Question:
In Android emulators running API 19, for some reason, the input placed into EditText controls is strangely off-centered downwards and to the left, in some cases almost to the point that they are not visible. I was wondering if this is just a common bug that is usually ignored or if anybody could suggest a cause and/or solution to fix this, as I do not have any physical devices running this version of android and cannot test it myself outside of the emulator.
In case it is relevant, here is the xml for the layout:
'''
<RelativeLayout xmlns:android="http://schemas.android.com/apk/res/android"
xmlns:tools="http://schemas.android.com/tools"
xmlns:ads="http://schemas.android.com/apk/res-auto"
android:layout_width="match_parent"
android:layout_height="match_parent"
android:paddingLeft="@dimen/activity_horizontal_margin"
android:paddingRight="@dimen/activity_horizontal_margin"
android:paddingTop="@dimen/activity_vertical_margin"
android:paddingBottom="@dimen/activity_vertical_margin"
tools:context="com.mydevelopername.myapp.thisactivityname"
android:background="#005b96">
<TableLayout
android:layout_width="match_parent"
android:layout_height="wrap_content"
android:id="@+id/tableLayout5">
<TableRow
android:layout_width="match_parent"
android:layout_height="match_parent"
android:layout_marginBottom="10dp">
<TextView
android:layout_width="wrap_content"
android:layout_height="wrap_content"
android:textAppearance="?android:attr/textAppearanceMedium"
android:text="@string/lbl_volume_ivdrip"
android:id="@+id/lbl_volume"
android:textColor="#b3cde0"
android:textStyle="bold" />
<EditText
android:layout_width="50dp"
android:layout_height="wrap_content"
android:inputType="number"
android:ems="10"
android:id="@+id/txt_volume"
android:background="#6497b1"
android:layout_marginLeft="4dp"
android:layout_marginRight="4dp" />
<Spinner
android:layout_width="90dp"
android:layout_height="wrap_content"
android:id="@+id/spinner_volume"
android:background="#6497b1" />
</TableRow>
<TableRow
android:layout_width="match_parent"
android:layout_height="match_parent"
android:layout_marginBottom="10dp">
<TextView
android:layout_width="wrap_content"
android:layout_height="wrap_content"
android:textAppearance="?android:attr/textAppearanceMedium"
android:text="@string/lbl_drip_set"
android:id="@+id/lbl_drip_set"
android:textStyle="bold"
android:textColor="#b3cde0" />
<Spinner
android:layout_width="wrap_content"
android:layout_height="wrap_content"
android:id="@+id/spinner_drip_set"
android:layout_span="2"
android:background="#6497b1" />
</TableRow>
<TableRow
android:layout_width="match_parent"
android:layout_height="match_parent"
android:layout_marginBottom="20dp">
<TextView
android:layout_width="wrap_content"
android:layout_height="wrap_content"
android:textAppearance="?android:attr/textAppearanceMedium"
android:text="@string/lbl_infuse_time"
android:id="@+id/lbl_infuse_time"
android:textColor="#b3cde0"
android:textStyle="bold" />
<EditText
android:layout_width="50dp"
android:layout_height="wrap_content"
android:inputType="number"
android:ems="10"
android:id="@+id/txt_infuse_time"
android:background="#6497b1"
android:layout_marginLeft="4dp"
android:layout_marginRight="4dp" />
<Spinner
android:layout_width="90dp"
android:layout_height="wrap_content"
android:id="@+id/spinner_infuse_time"
android:background="#6497b1" />
</TableRow>
</TableLayout>
<TextView
android:layout_width="wrap_content"
android:layout_height="wrap_content"
android:textAppearance="?android:attr/textAppearanceLarge"
android:text="Large Text"
android:id="@+id/lbl_ivdrip_result"
android:layout_below="@+id/tableLayout5"
android:layout_centerHorizontal="true"
android:textStyle="bold"
android:textColor="#b3cde0"
android:layout_marginBottom="10dp" />
<Button
android:layout_width="fill_parent"
android:layout_height="wrap_content"
android:text="New Button"
android:id="@+id/button2"
android:background="#b3cde0"
android:textColor="#011f4b"
android:textStyle="bold"
android:layout_below="@+id/lbl_ivdrip_result"
android:layout_alignParentLeft="true"
android:layout_alignParentStart="true"
android:onClick="ivdrip_calc" />
<com.google.android.gms.ads.AdView
android:id="@+id/adView"
android:layout_width="wrap_content"
android:layout_height="wrap_content"
ads:adSize="BANNER"
ads:adUnitId="xxxxxxxxxxxxxxxxxxxxxxxx"
android:layout_alignParentBottom="true"
android:layout_centerHorizontal="true">
</com.google.android.gms.ads.AdView>
</RelativeLayout>
'''
I'm trying to get started with Android development and am unfamiliar with some of the commonalities that may exist in this platform that pertain to issues with these emulators. So, please accept my apology if this turns out to be a silly question. Thanks!
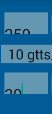
Answer: To position your 'EditText' input text, use the attribute 'android:gravity="X"' where 'X' is the keyword for where you want it positioned. In your case, use 'start' to position it at the beginning.